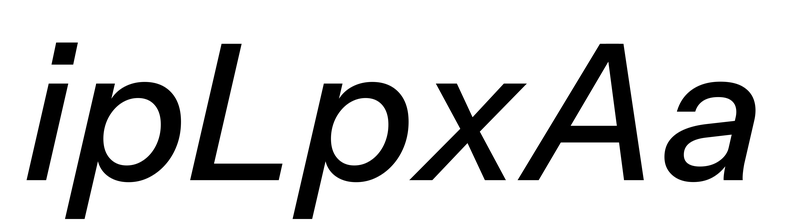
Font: InstrumentSans-Italic_Medium_Italic